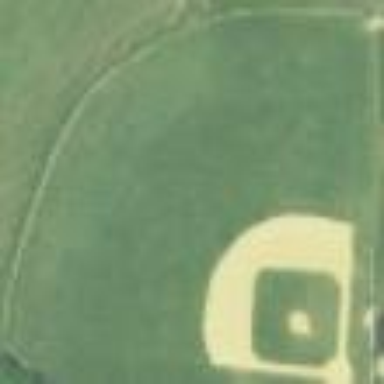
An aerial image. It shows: Baseball pitch for leisure and sports activities.